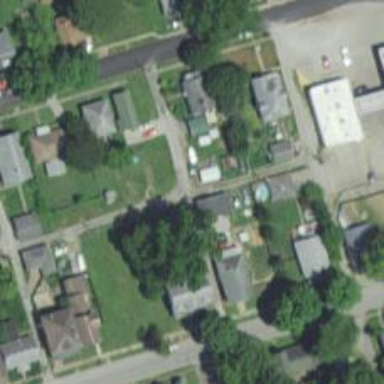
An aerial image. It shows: Alley classified as service road.